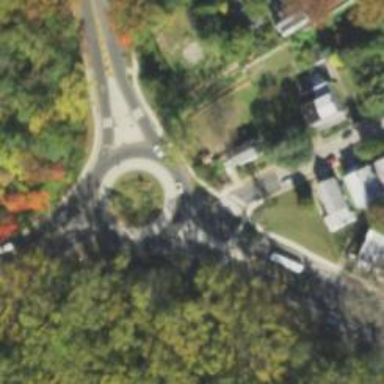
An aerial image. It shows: Tertiary road with asphalt surface leading to roundabout junction.